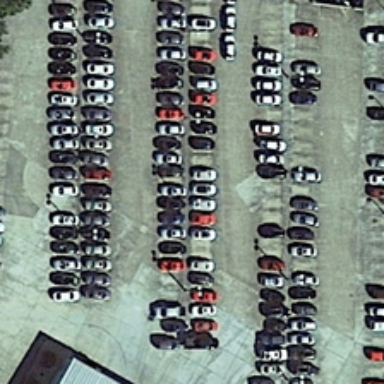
Many cars are parked in a parking lot .